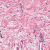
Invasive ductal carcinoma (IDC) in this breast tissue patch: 0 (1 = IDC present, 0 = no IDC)